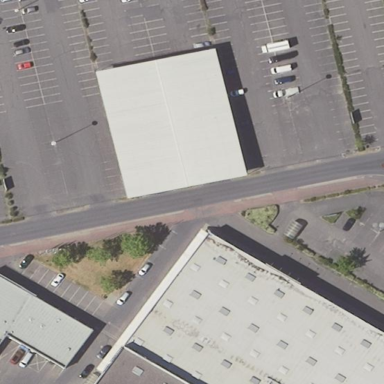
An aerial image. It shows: View of roof of building.